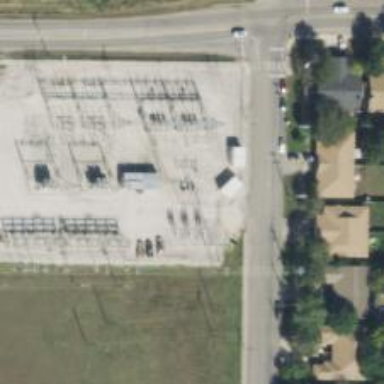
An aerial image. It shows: Switch used for power control.